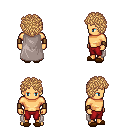
a pixel art fantasy rpg character, male body template, human, tanned skin, gray cape, red pants, light blonde curly afro hairstyle, leather bracers, brown slippers, four views (front, back, left, right), 2x2 character sprite sheet, small pixel art, hard edges, no anti-aliasing